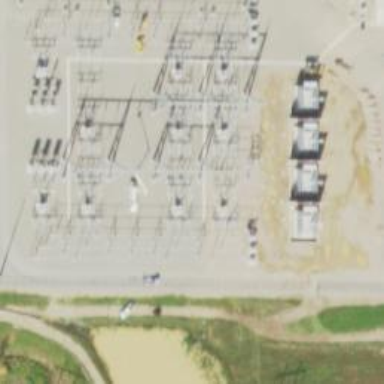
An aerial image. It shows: Switch used for power control.